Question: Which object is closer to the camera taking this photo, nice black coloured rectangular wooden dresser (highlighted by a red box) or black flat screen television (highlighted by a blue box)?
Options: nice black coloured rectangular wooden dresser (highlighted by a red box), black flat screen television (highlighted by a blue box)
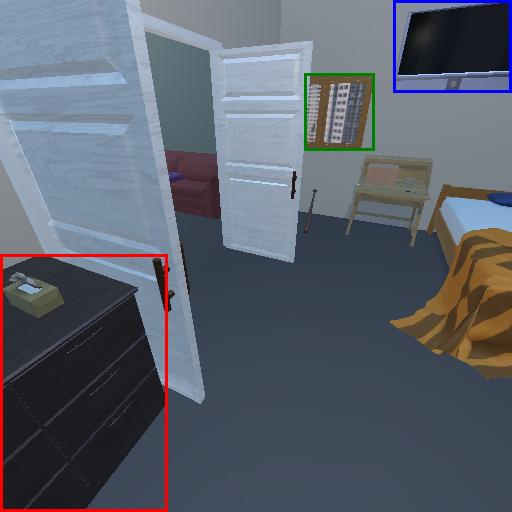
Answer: nice black coloured rectangular wooden dresser (highlighted by a red box)